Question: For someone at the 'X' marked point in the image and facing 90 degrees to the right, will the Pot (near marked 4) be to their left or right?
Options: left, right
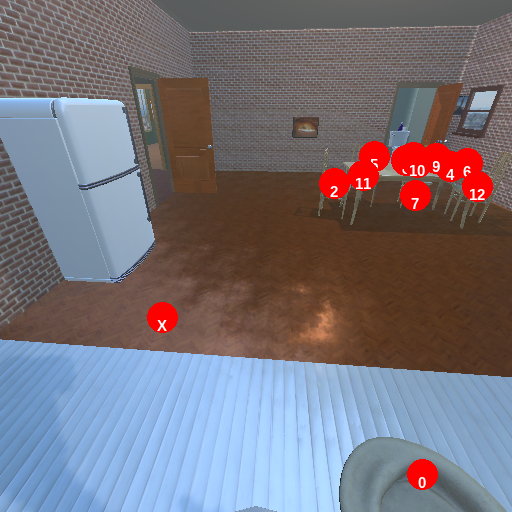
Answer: left